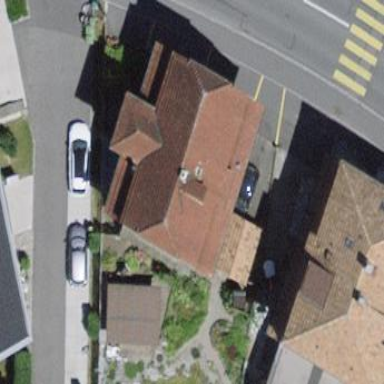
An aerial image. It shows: Residential building with gambrel roof.